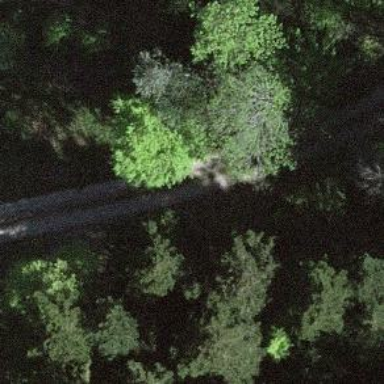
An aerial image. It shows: Gravel track with track type of grade3.